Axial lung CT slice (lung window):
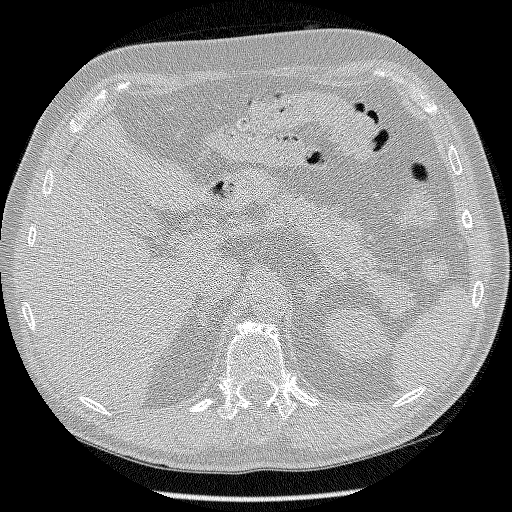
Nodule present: no